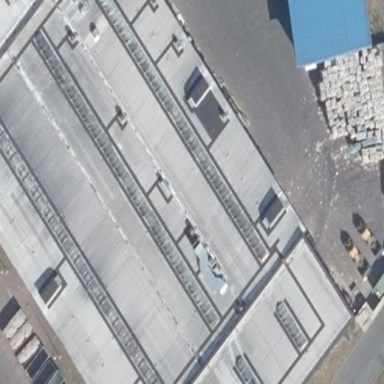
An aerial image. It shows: Industrial building.